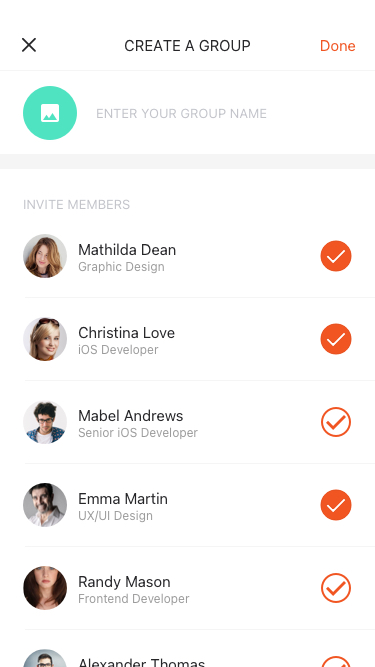
Text in this UI design:
Mathilda Dean
Graphic Design
Christina Love
iOS Developer
Mabel Andrews
Senior iOS Developer
Emma Martin
UX/UI Design
Randy Mason
Frontend Developer
Alexander Thomas
Invite members
Enter your group name